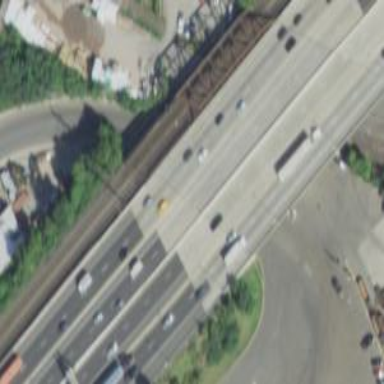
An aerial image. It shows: Urban freeway expressway bridge.